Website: home-depot
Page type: billing-address
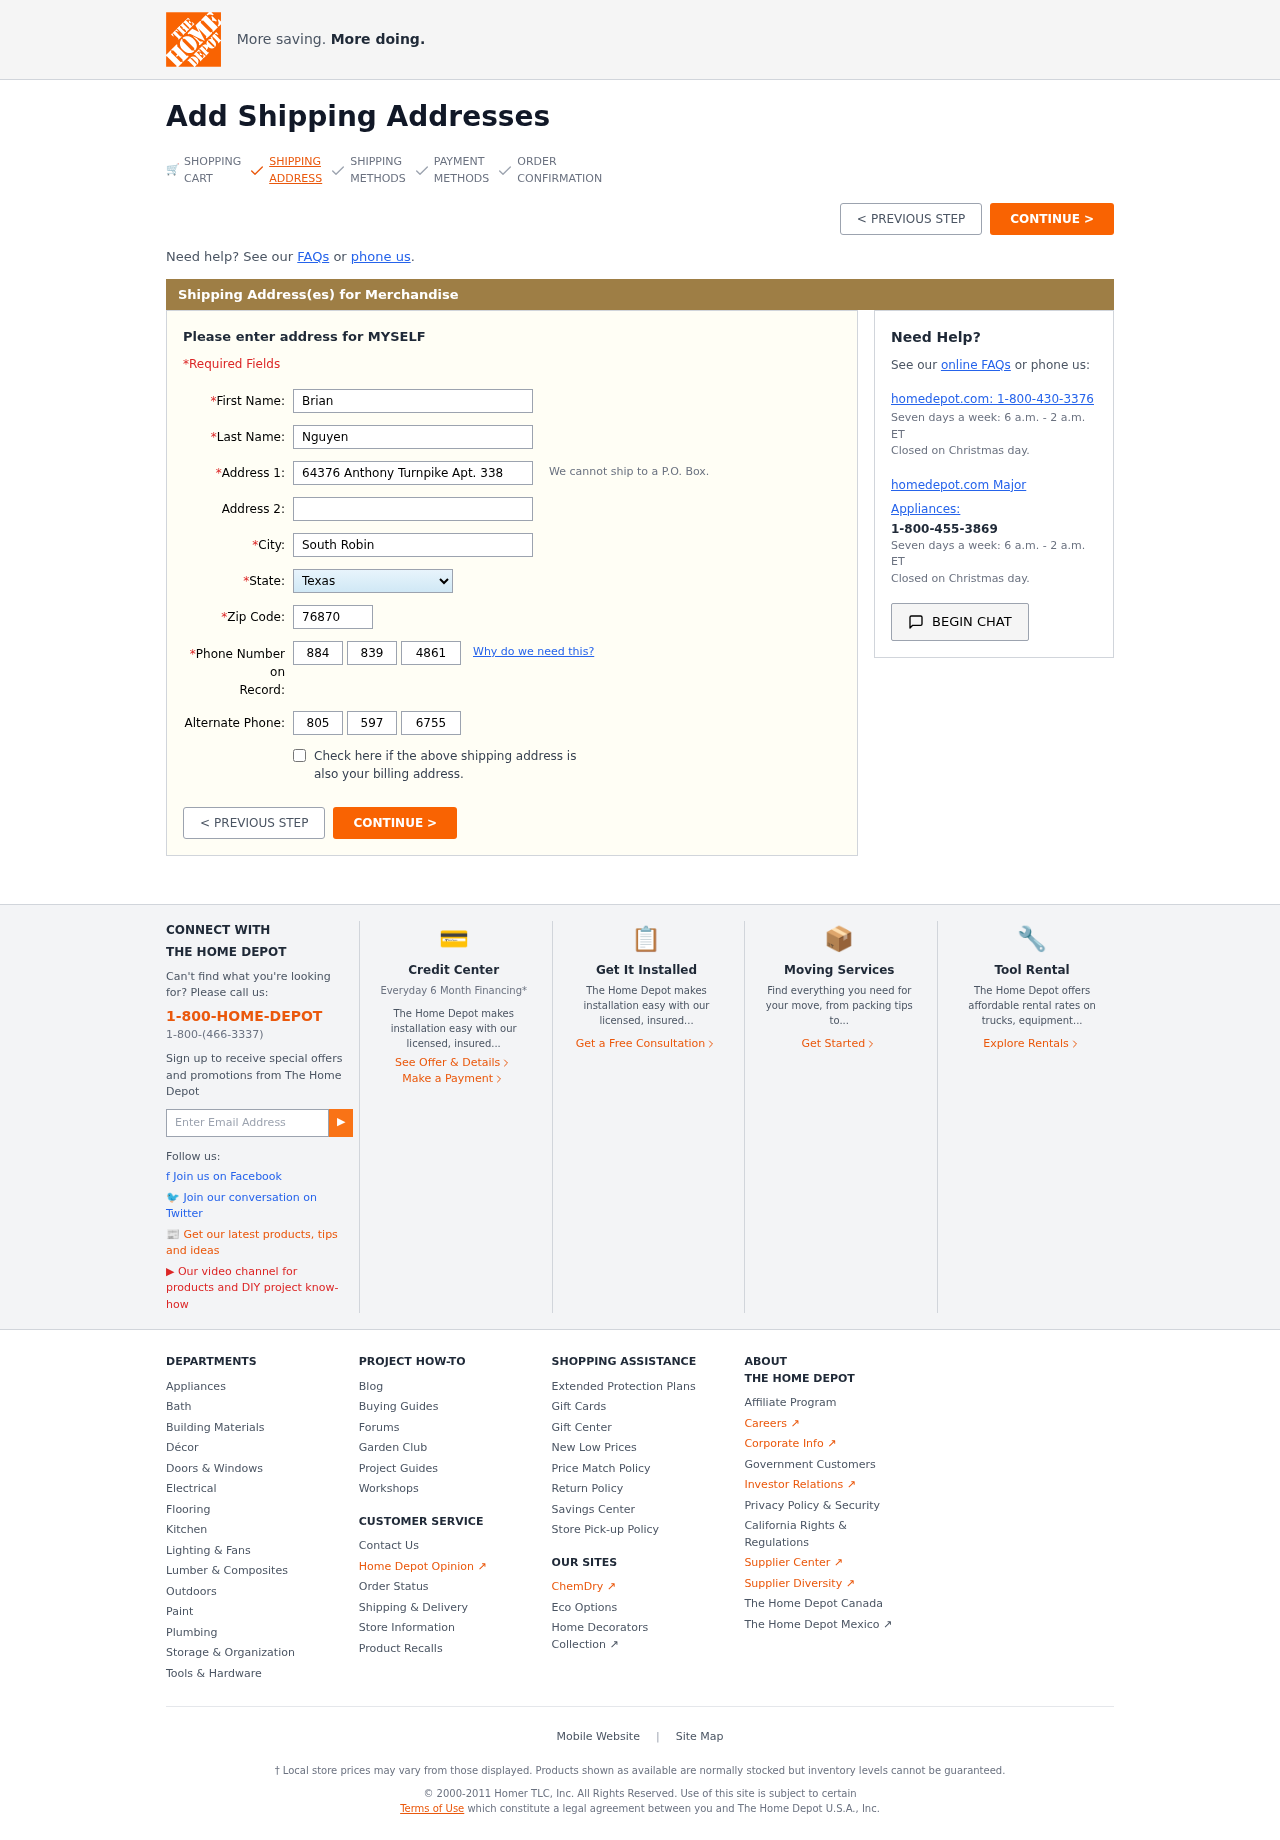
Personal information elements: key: PII_STATE
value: Texas
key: PII_FIRSTNAME
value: Brian
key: PII_LASTNAME
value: Nguyen
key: PII_STREET
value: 64376 Anthony Turnpike Apt. 338
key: PII_CITY
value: South Robin
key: PII_POSTCODE
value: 76870
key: PII_PHONE_AREA
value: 884
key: PII_PHONE_PREFIX
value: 839
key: PII_PHONE_LINE
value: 4861
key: PII_PHONE_ALT_AREA
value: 805
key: PII_PHONE_ALT_PREFIX
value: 597
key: PII_PHONE_ALT_LINE
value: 6755